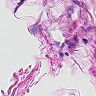
Metastatic tissue present: no